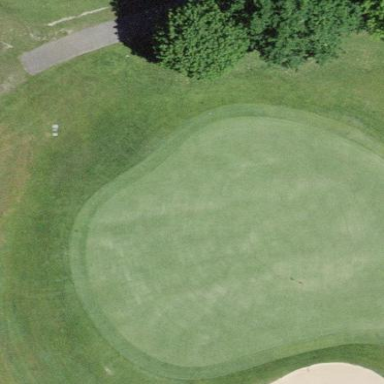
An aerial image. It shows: Golf green.